【题型】解答题　【知识点】解析几何　【难度】medium
已知过点$A(-1,0)$的直线$l$与圆$C:x^2+(y-3)^2=4$相交于$P$、$Q$两点。

(1) 当$|PQ|=2\sqrt{3}$时，求直线$l$的方程；

(2) 设$T$为直线$m$上的动点，过$T$作圆$C$的两条切线$TG$、$TH$，切点分别为$G$、$H$，求四边形$TGCH$面积的最小值；

(3) 是否存在直线$l$，使得向量$\overrightarrow{OP}+\overrightarrow{OQ}$与$\overrightarrow{AC}$共线？如果存在，求出直线$l$的方程；如果不存在，请说明理由。

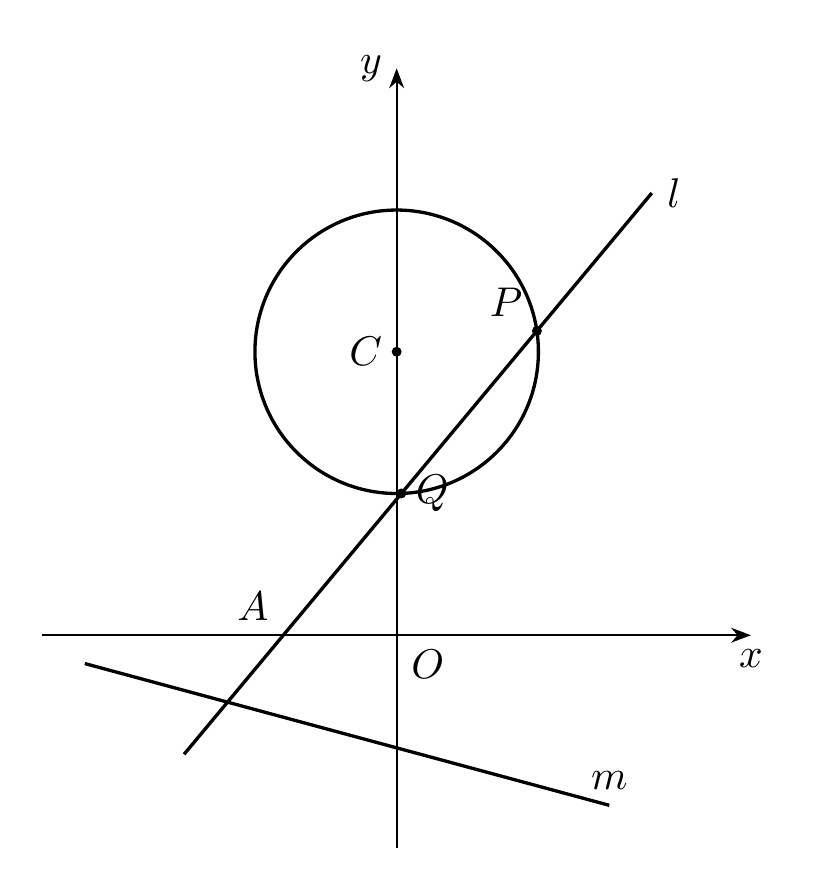
【解答】
\textbf{【答案】}
(1) $x=-1$或$4x-3y+4=0$

(2) $\sqrt{74}$

(3) 存在，直线$l$的方程为$4x-3y+4=0$

\textbf{【分析】}
(1) 法一：设法$PQ$的中点为$M$，分直线的斜率不存在与直线的斜率存在两种情况讨论可求得直线$l$的方程；法二：设法直线的方程为$x=my-1$，利用点到直线的距离可得$\frac{|-3m+1|}{\sqrt{m^2+1}}=1$，求解即可；

(2) 由题意得$S_{TGCH}=2S_{\triangle TGC}=\frac{1}{2}\cdot|TG|\cdot|CG|=2|TG|$；前面与法一相同，利用$|TG|=\sqrt{|CT|^2-2^2}$，结合二次函数的知识可求得$|TG|$的最小值，进而可得结论；

(3) 设法直线的方程为$x=my-1$，$P(x_1,y_1)$、$Q(x_2,y_2)$，与圆的方程联立，结合根与系数的关系，可得$y_1+y_2=\frac{2m+6}{m^2+6}$，进而得$x_1+x_2=\frac{6m-2}{m^2+6}$。结合已知$\vec{OP}+\vec{OQ}=\lambda\vec{AC}$，判断方程有无解即可。

\textbf{【详解】}
(1) \textbf{解法一}：设弦$PQ$的中点为$M$。
① 当直线的斜率不存在时，切线$x=-1$符合题意。
② 当直线的斜率存在时，设直线$l$的方程为$y=k(x+1)$，即$kx-y+k=0$，
由$|PQ|=2\sqrt{3}$，$\therefore |CM|=\sqrt{4-3}=1$，则由$\frac{|-k-3|}{\sqrt{k^2+1}}=1$，解得$k=\frac{4}{3}$，
此时直线的方程为$4x-3y+4=0$。
综上，过点$M$的圆的切线方程为$x=-1$或$4x-3y+4=0$。

\textbf{解法二}：设直线的方程为$x=my-1$，
由$|PQ|=2\sqrt{3}$，$\therefore |CM|=\sqrt{4-3}=1$，则由$\frac{|-3m+1|}{\sqrt{m^2+1}}=1$，解得$m=0$或$m=\frac{3}{4}$。
故直线$l$的方程为$x=-1$或$4x-3y+4=0$。

(2) \textbf{解法一}：由于$TG$、$TH$为圆$C$的两条切线，
所以$S_{TGCH}=2S_{\triangle TGC}=2\cdot\frac{1}{2}\cdot|TG|\cdot|CG|=2|TG|$，
又$|TG|=\sqrt{|CT|^2-2^2}$，而$|CT|$的最小值为点$C$到直线$m$的距离$d$，
$d=\frac{|3m+6|}{\sqrt{10}}=\frac{15}{\sqrt{10}}$，所以$|TG|_{\min}=\frac{\sqrt{74}}{2}$，
故四边形$TGCH$面积的最小值为$\sqrt{74}$。

\textbf{解法二}：设点$T$的坐标为$(x,y)$，则$|TG|=\sqrt{|CT|^2-4}$，
$|TG|=\sqrt{(3y+6)^2+(y-3)^2-4}=\sqrt{10\left(y+\frac{3}{2}\right)^2+\frac{37}{2}}$，
所以当$y=-\frac{3}{2}$时，$|TG|_{\min}=\frac{\sqrt{74}}{2}$，
故四边形$TGCH$面积的最小值为$\sqrt{74}$。

(3) 易知直线$l$的斜率不为零，设直线$l$的方程为$x=my-1$，$P(x_1,y_1)$、$Q(x_2,y_2)$，
联立$\begin{cases}x=my-1\\x^2+(y-3)^2=4\end{cases}$，可得$(m^2+1)y^2-(2m+6)y+6=0$，
可得$\Delta=(2m+6)^2-4(m^2+1)\times6$，
所以$y_1+y_2=\frac{2m+6}{m^2+1}$，所以$x_1+x_2=m\frac{2m+6}{m^2+1}-2=\frac{6m-2}{m^2+1}$，
则$\overrightarrow{OP}+\overrightarrow{OQ}=(x_1+x_2,y_1+y_2)$，所以$\overrightarrow{OP}+\overrightarrow{OQ}=\left(\frac{6m-2}{m^2+1},\frac{2m+6}{m^2+1}\right)$。
又$A(-1,0)$，$C(0,3)$，所以$\overrightarrow{AC}=(1,3)$，
若向量$\overrightarrow{OP}+\overrightarrow{OQ}$与$\overrightarrow{AC}$共线，则$\frac{6m-2}{m^2+1}\times3=\frac{2m+6}{m^2+1}\times1$，
即$\frac{18m-2}{m^2+1}=\frac{2m+6}{m^2+1}$，得$18m-2=2m+6$，解得$m=\frac{1}{2}$（此处修正为：由$3\frac{6m-2}{m^2+1}=\frac{2m+6}{m^2+1}$得$18m-6=2m+6$，$16m=12$，$m=\frac{3}{4}$）。
当$m=\frac{3}{4}$时，$\Delta=\left(\frac{15}{4}\right)^2-4\times\frac{25}{16}\times6>0$，
所以存在直线$l$，使得向量$\overrightarrow{OP}+\overrightarrow{OQ}$与$\overrightarrow{AC}$共线，
直线$l$的方程为$x=\frac{3}{4}y-1$，即$4x-3y+4=0$。